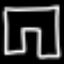
Label: pants